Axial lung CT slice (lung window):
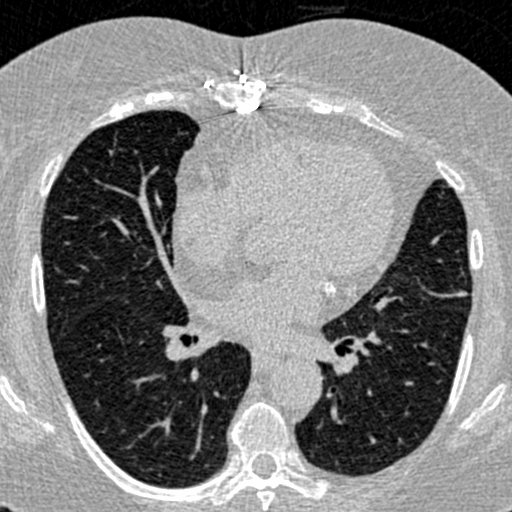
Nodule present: no